Question: i have 'list fragment' in 'BaseActivity' and want to implement search functionality. but 'action bar compact' height changes while click on search item button

menu.xml
'''
<menu xmlns:android="http://schemas.android.com/apk/res/android"
xmlns:app="http://schemas.android.com/apk/res-auto"
xmlns:tools="http://schemas.android.com/tools"
tools:context="com.android.bypeople.uber.BaseActivity" >
<item
android:id="@+id/action_add"
android:icon="@drawable/btn_profile_selector"
android:orderInCategory="100"
android:title="@string/action_add"
android:visible="false"
app:showAsAction="always"/>
<item
android:id="@+id/action_search"
android:icon="@android:drawable/ic_menu_search"
android:title="@string/action_search"
android:visible="false"
app:actionViewClass="android.support.v7.widget.SearchView"
app:showAsAction="ifRoom"/>
'''
in fragment
'''
@Override
public void onCreateOptionsMenu(Menu menu, MenuInflater inflater) {
super.onCreateOptionsMenu(menu,inflater);
inflater.inflate(R.menu.base, menu);
menu.findItem(R.id.action_add).setVisible(true);
SearchManager searchManager = (SearchManager) getActivity().getSystemService(Context.SEARCH_SERVICE);
MenuItem searchItem = menu.findItem(R.id.action_search);
searchItem.setVisible(true);
SearchView searchView = (SearchView) MenuItemCompat.getActionView(searchItem);
searchView.setSearchableInfo(searchManager.getSearchableInfo(getActivity().getComponentName()));
searchView.setOnQueryTextListener(queryListener);
queryListener = new OnQueryTextListener() {
@Override
public boolean onQueryTextChange(String newText) {
return false;
}
@Override
public boolean onQueryTextSubmit(String query) {
Toast.makeText(getActivity(), "Searching for: " + query + "...", Toast.LENGTH_SHORT).show();
return false;
}
};
}
'''
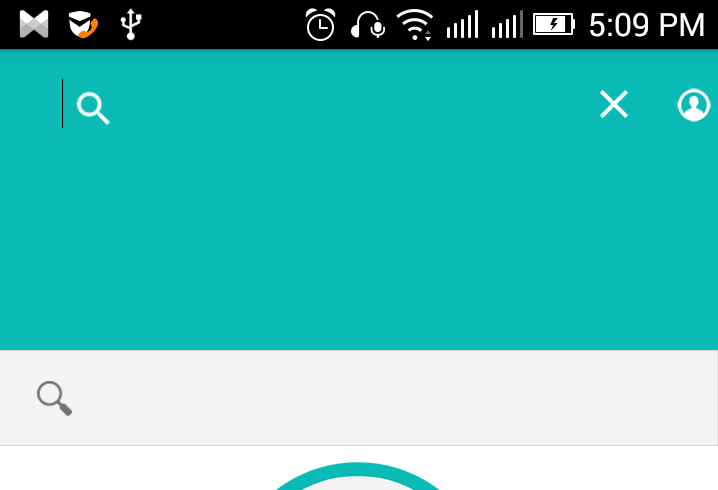
Answer: Refer this <URL> too.!!
resolved issue after lots of search and found something.
after add this attribute in 'toolbar'
'android:layout_height="?attr/actionBarSize"'
'''
<android.support.v7.widget.Toolbar xmlns:android="http://schemas.android.com/apk/res/android"
style="@style/ToolBarStyle"
android:layout_width="match_parent"
android:layout_height="?attr/actionBarSize"
android:background="@color/myPrimaryColor"
android:minHeight="@dimen/abc_action_bar_default_height_material" >
<TextView
android:id="@+id/toolbar_title"
android:layout_width="wrap_content"
android:layout_height="wrap_content"
android:textSize="18sp"
android:textColor="@color/myTextPrimaryColor"
android:layout_gravity="center" />
</android.support.v7.widget.Toolbar>
'''